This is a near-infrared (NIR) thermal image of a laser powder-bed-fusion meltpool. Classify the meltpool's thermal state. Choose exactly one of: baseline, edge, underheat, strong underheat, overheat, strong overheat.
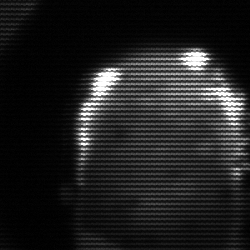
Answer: baseline